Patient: sex M, age 61
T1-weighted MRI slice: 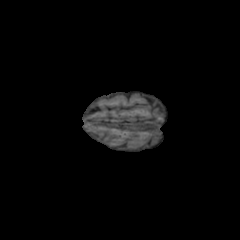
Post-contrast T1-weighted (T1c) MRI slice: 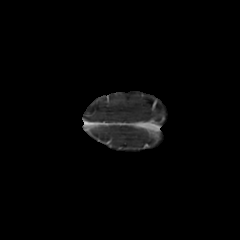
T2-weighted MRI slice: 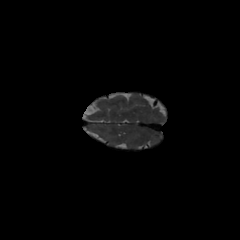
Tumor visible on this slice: no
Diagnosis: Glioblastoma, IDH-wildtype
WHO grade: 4